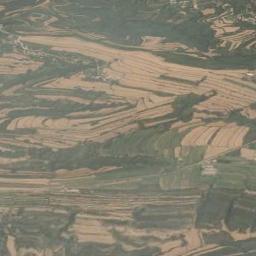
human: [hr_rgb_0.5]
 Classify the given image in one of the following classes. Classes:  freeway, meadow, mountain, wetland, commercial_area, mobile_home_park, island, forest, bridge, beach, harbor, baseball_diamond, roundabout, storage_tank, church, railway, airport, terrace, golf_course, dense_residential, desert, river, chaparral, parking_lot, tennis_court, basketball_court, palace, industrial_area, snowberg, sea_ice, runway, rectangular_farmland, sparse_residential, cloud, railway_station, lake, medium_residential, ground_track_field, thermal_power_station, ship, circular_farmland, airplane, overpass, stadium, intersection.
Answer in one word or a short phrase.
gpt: terrace